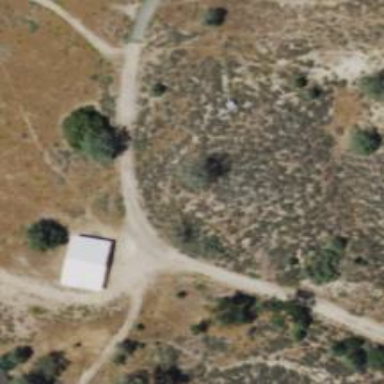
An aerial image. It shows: Driveway.